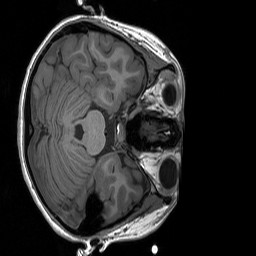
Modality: T1w
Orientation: axial
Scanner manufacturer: siemens
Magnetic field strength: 3 T
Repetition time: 1.76 s
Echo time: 0.0022 s